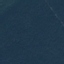
Land use / land cover: Forest